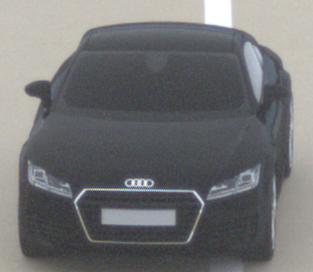
Make: Audi
Model: TT Coupé 1.8 TFSI
Detailed model: TT (8S) Coupé
Model produced from: 2015/08
Model produced until: 2018/06
Doors: 3
Color: black
Road condition: dry road
Daytime: morning or afternoon
Contrast: low contrast